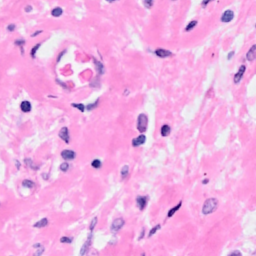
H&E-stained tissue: Breast